Aerial crown-view tile of a tropical tree (Barro Colorado Island, Panama), acquired 20250616:
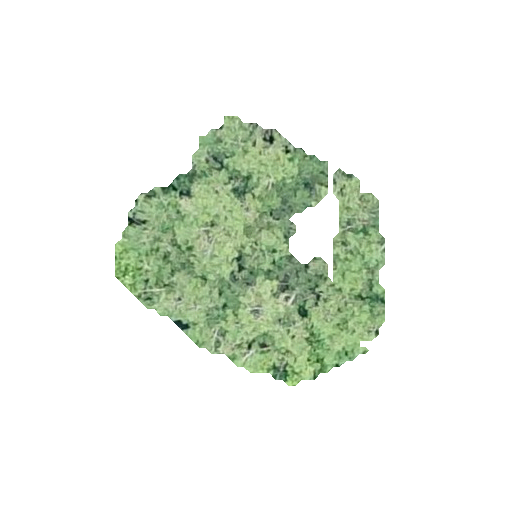
Species: Calophyllum longifolium
GBIF accepted scientific name: Calophyllum longifolium
Crown area: 67.007 m²